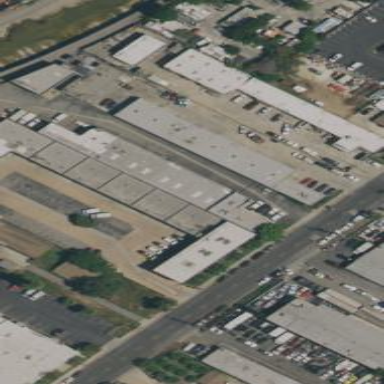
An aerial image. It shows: Warehouse building.